Field crop: maize
Growth stage: 1
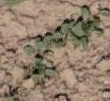
Species: convolvulus